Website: macys
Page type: customer-info-address
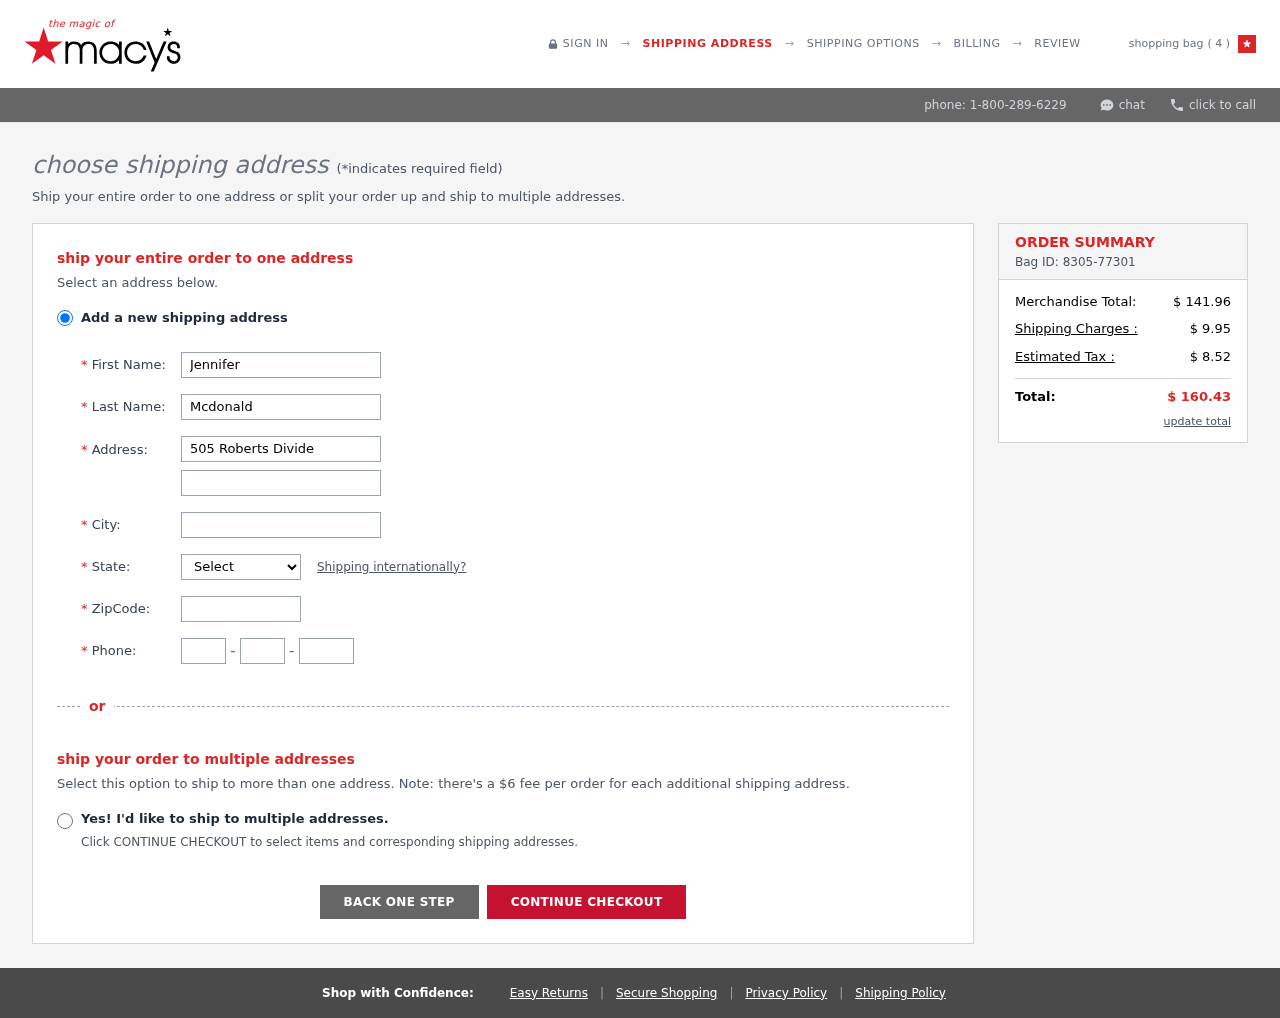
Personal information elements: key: PII_CITY
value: Johnhaven
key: PII_FIRSTNAME
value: Jennifer
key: PII_LASTNAME
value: Mcdonald
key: PII_PHONE_AREA
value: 779
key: PII_PHONE_PREFIX
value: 761
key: PII_PHONE_SUFFIX
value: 8192
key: PII_POSTCODE
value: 44960
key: PII_STATE_ABBR
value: VI
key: PII_STREET
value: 505 Roberts Divide
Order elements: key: ORDER_NUM_ITEMS
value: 4
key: ORDER_ID
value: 8305-77301
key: ORDER_SUBTOTAL
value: $ 141.96
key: ORDER_SHIPPING_COST
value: $ 9.95
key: ORDER_TAX
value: $ 8.52
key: ORDER_TOTAL
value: $ 160.43